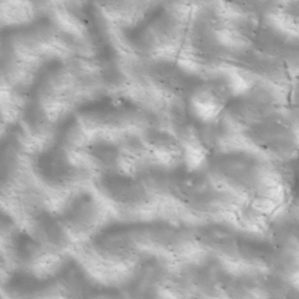
Label: non_frost